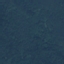
Label: Forest